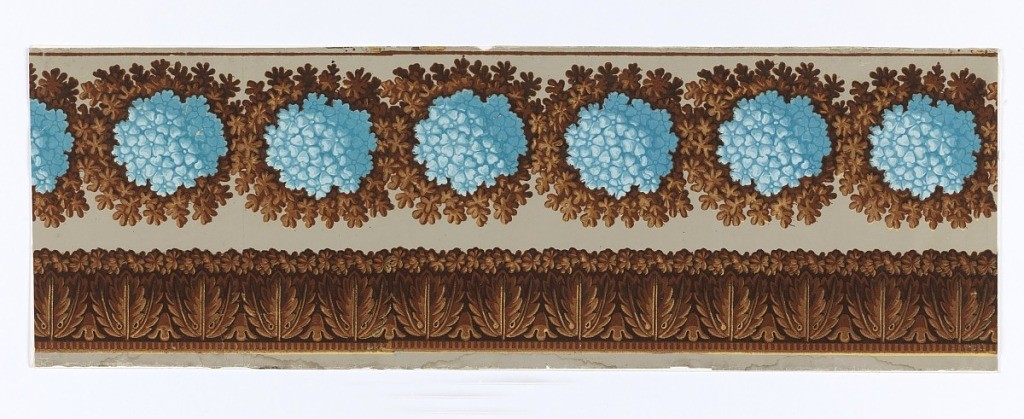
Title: Border
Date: ca. 1810
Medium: Block-printed and flocked on handmade paper
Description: Floral design with turquoise-colored chrysanthemums and brown flocked leaves, printed on hand-brushed taupe ground.